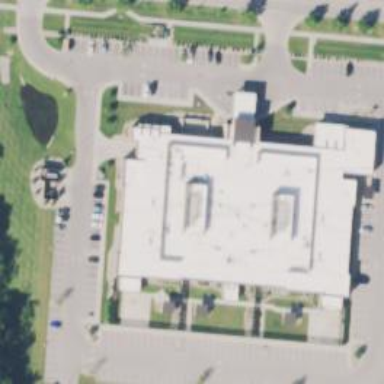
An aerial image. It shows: Healthcare facility identified as hospital.